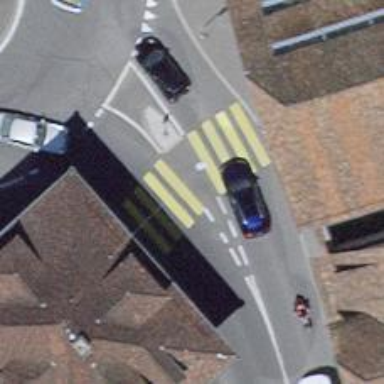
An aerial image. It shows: Uncontrolled zebra crossing on the road.